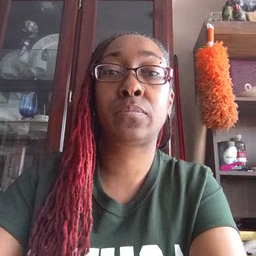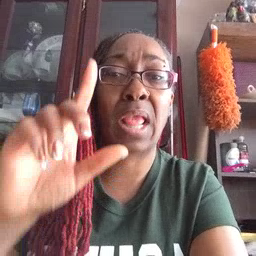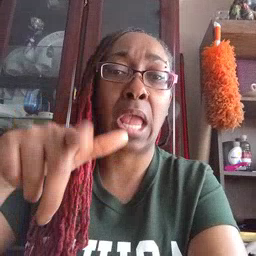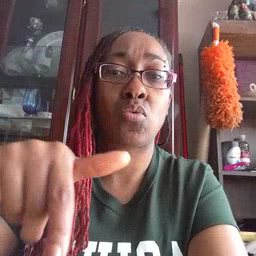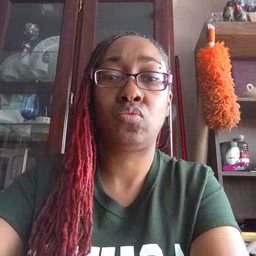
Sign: later